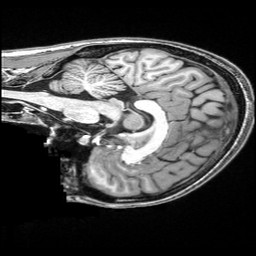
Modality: T1w
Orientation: sagittal
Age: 22
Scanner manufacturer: siemens
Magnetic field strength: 3 T
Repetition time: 2.5 s
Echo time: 0.00343 s